Question: For a long time I was looking for a way to fold comments in PyCharm. Basically I was looking for a way to achieve the same '+' for comments as for the block of code.

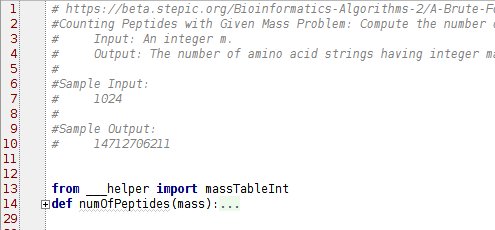
Answer: It is easy to achieve this with
'''
#region Description
# all your comments go here
#endregion
'''
or this:
'''
// <editor-fold desc="Description">
// all your comments go here
// </editor-fold>
'''
Important thing to remember is that you can not mix both kinds of folding.
Also instead of typing all these '#region Desription' you can just press 'CRTL+ALT+T' (but not on ubuntu, where this combination is for opening terminal) or going to 'Code -> Surround With' and selecting your surrounding type.
Using this type of surrounding you can fold any arbitrary parts of the code. But you can also do this with 'CTRL + .'